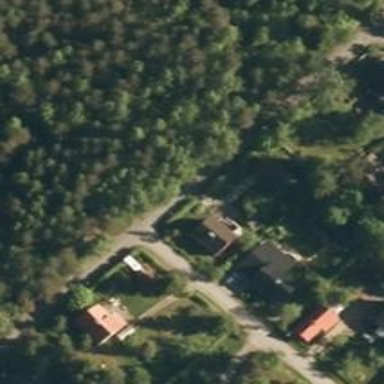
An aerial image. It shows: Residential road.